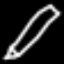
Label: pencil